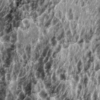
Label: not_dusty